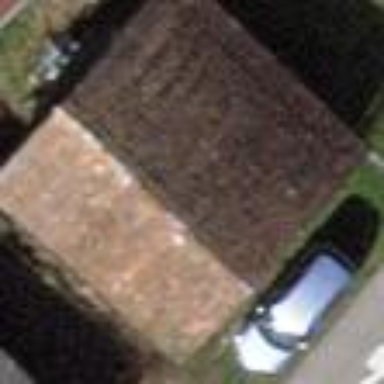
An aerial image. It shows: Shed.